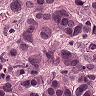
Metastatic tissue present: yes